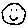
Label: smiley face